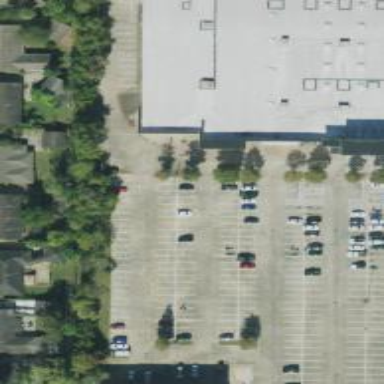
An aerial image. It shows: Parking space is available.